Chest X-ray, PA view. Patient: 45 years old, sex F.
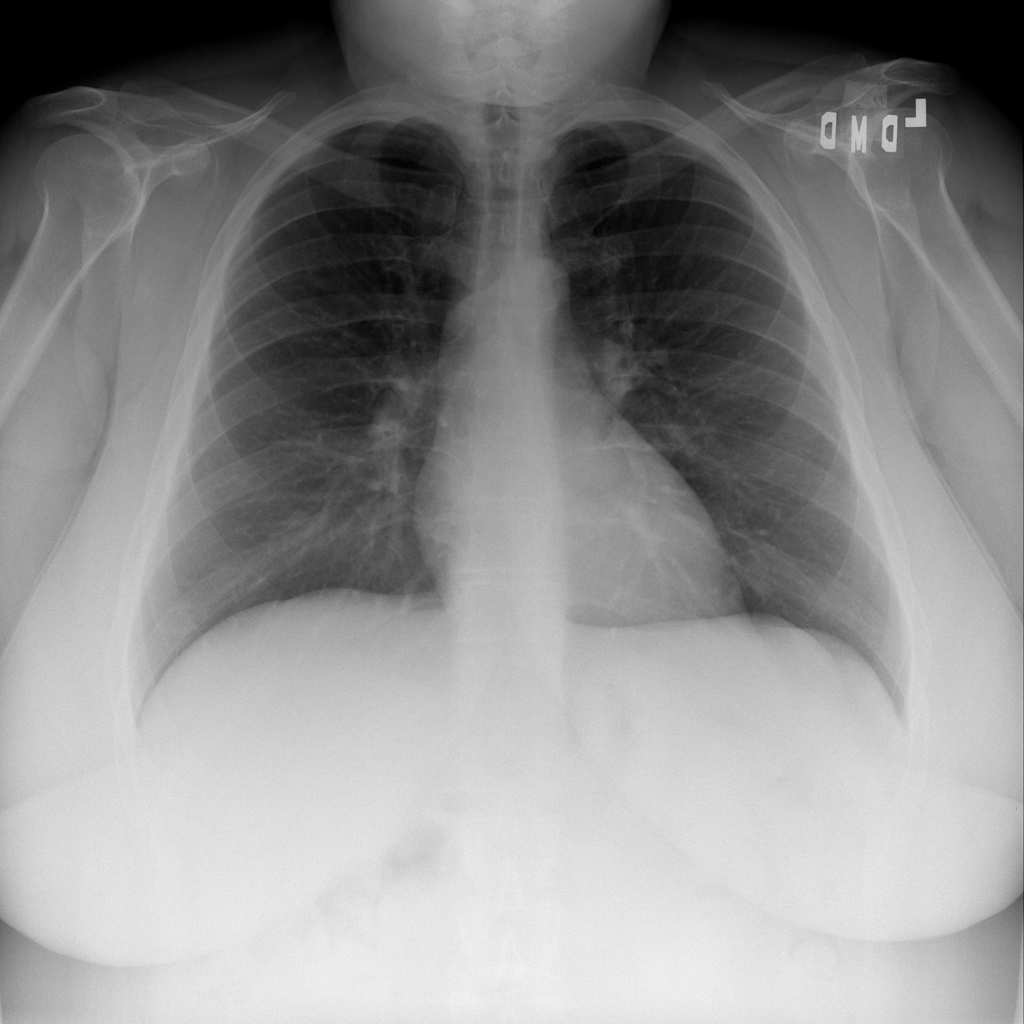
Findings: No Finding